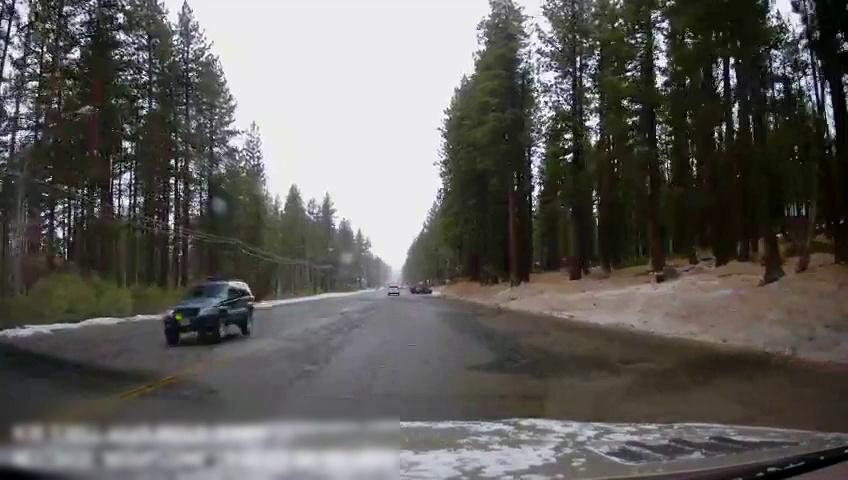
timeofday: Day
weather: Snowy
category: Drivable Space
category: Vehicles | Van
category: Vehicles | SUV
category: Vehicles | Car
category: Lanes | Current Lane